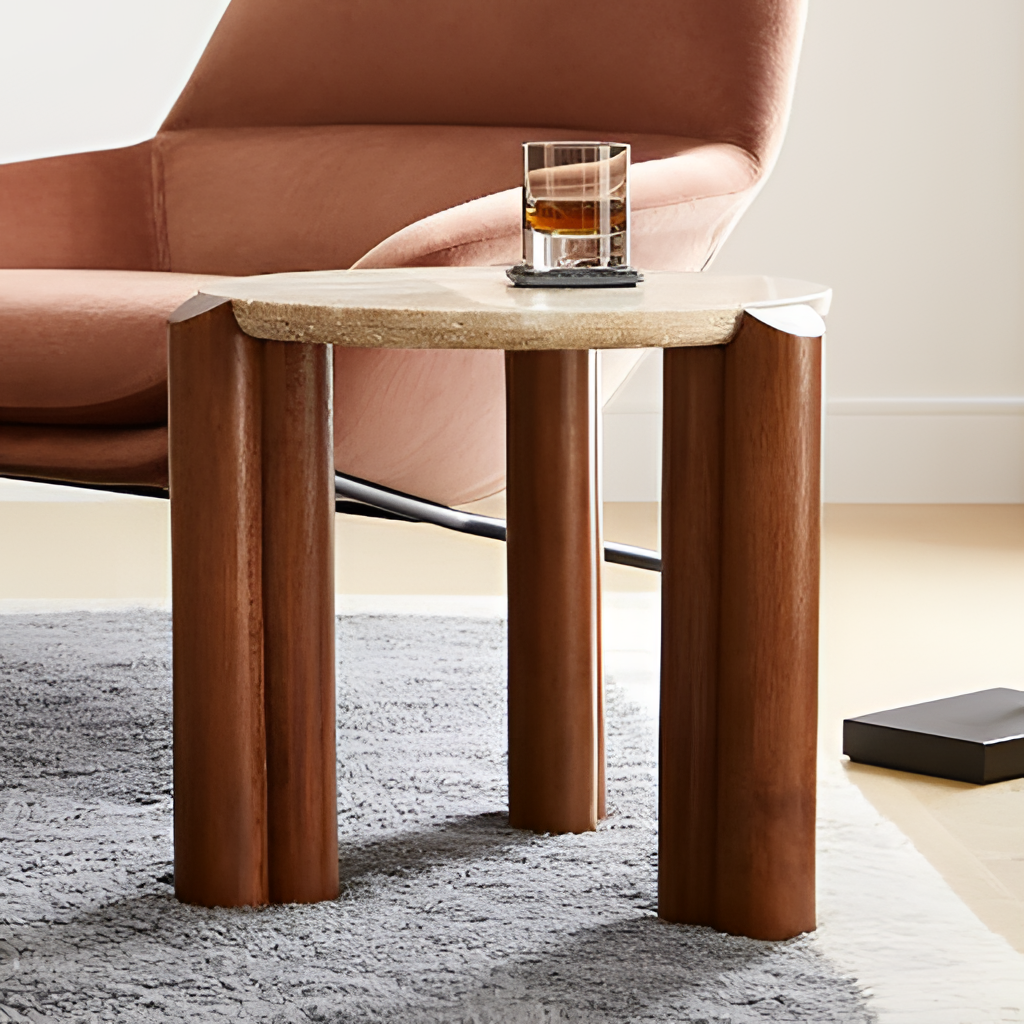
stone side table, living room, wood flooring, with plank pattern, modern, cream paint wallpaper, with solid pattern